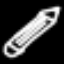
Label: pencil